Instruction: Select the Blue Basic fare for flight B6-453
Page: flights
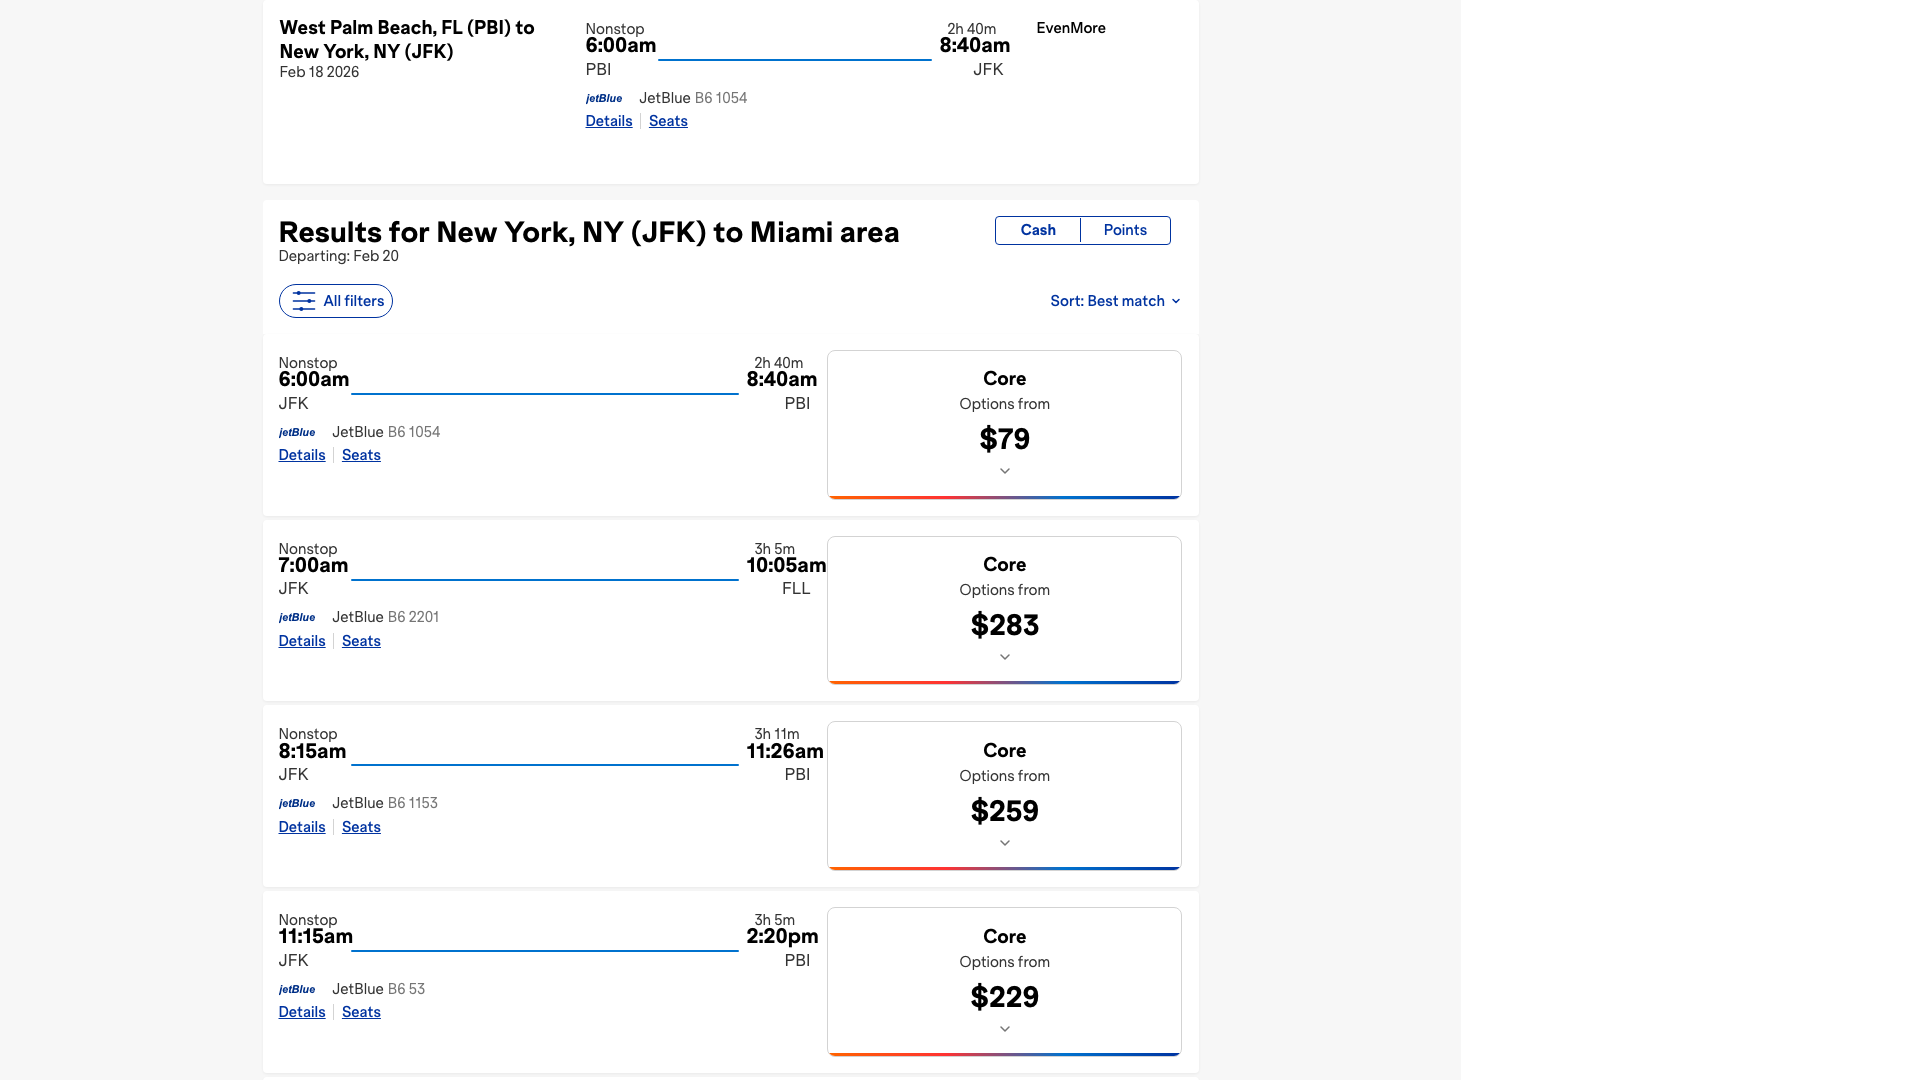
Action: click